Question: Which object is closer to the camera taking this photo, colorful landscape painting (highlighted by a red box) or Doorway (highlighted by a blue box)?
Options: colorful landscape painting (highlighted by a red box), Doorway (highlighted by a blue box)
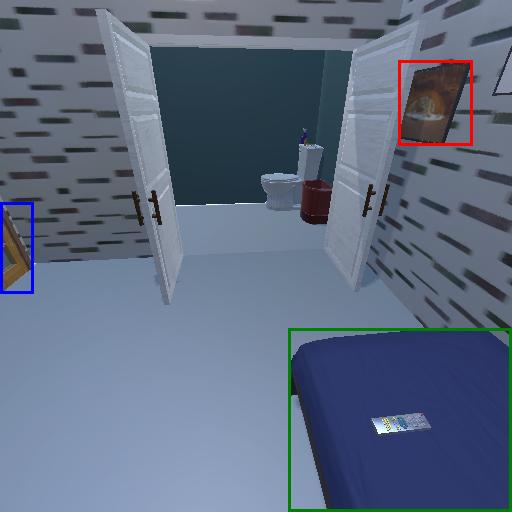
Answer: colorful landscape painting (highlighted by a red box)